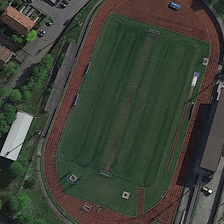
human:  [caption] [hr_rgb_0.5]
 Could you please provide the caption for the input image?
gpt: several buildings and green trees are around a playground .

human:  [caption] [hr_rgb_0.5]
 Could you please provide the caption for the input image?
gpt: several buildings and green trees are around a playground .

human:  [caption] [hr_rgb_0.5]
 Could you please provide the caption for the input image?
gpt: several buildings and green trees are around a playground .

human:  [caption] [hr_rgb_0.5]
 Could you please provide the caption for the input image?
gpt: several buildings and green trees are around a playground .

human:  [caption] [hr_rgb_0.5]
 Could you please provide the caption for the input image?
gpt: several buildings and green trees are around a playground .